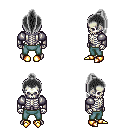
a pixel art fantasy rpg character, male body template, skeleton, steel arm armor, teal pants, gray long topknot hairstyle, gold boots, four views (front, back, left, right), 2x2 character sprite sheet, small pixel art, hard edges, no anti-aliasing